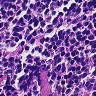
Metastatic tissue present: no